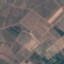
Label: PermanentCrop